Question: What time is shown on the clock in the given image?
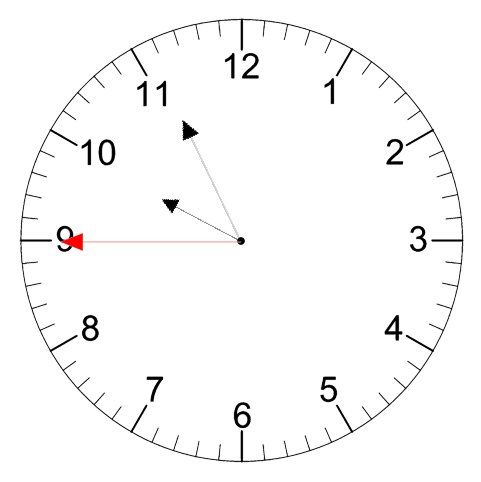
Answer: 09:55:45